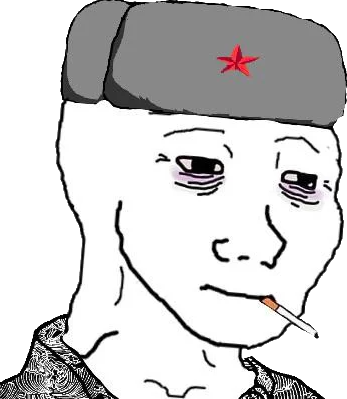
Label: 5_Doomer